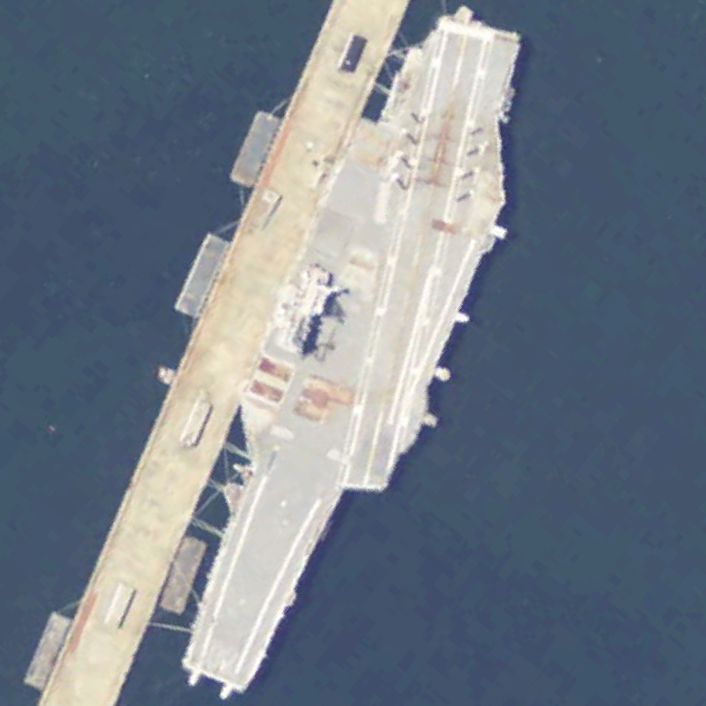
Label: aircraft_carrier